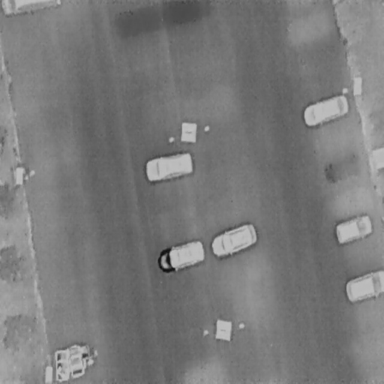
There are seven Cars in the infrared image.